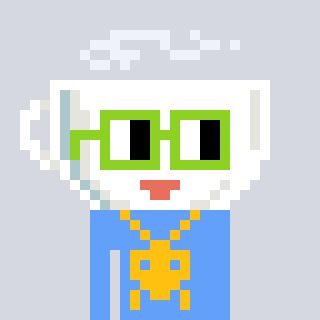
a pixel art character with square light green glasses, a mug-shaped head and a blue-colored body on a cool background